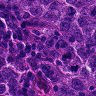
Metastatic tissue present: yes